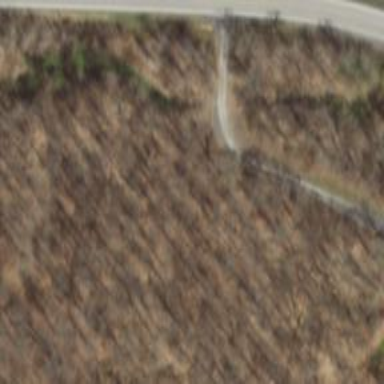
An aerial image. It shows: Driveway.